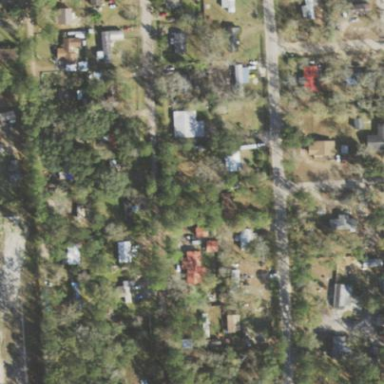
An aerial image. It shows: Residential area known as trailer park.